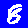
Digit: 8